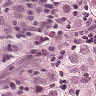
Metastatic tissue present: yes